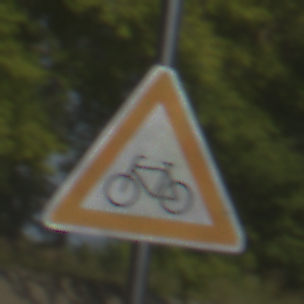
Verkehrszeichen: RadverkehrRechts
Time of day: MorningAfternoon
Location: Outdoor (Nature)
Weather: PartlyCloudy
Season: NotSpecified
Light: Natural